Question: We're working on a new project (re-writing existing app), and I'm running into problems with my domain model / repository design.
Here is a (simplified) version of two key portions in our domain model:

As you can see, I have an abstract concept of a , which can be things like a Review, a Discussion, a Photo, a Video, etc. Posts can also have comments.
I also have a abstract concept of a , which are obviously things like Streets, Cities, Neighbourhoods, etc.
Now, this naturally looked to me as two clear aggregate roots.
So I created two repositories, one called , and another called .
This was all working fine, I can add/get any type of Post (or comment), and add/get any type of Location via one of these two repositories.
But now im in the scenario of a "landing page" for a City (for example).
On this page, I need to basically show "all posts for this location".
How is that defined? Well, a Post can be (optionally) tagged at a Location. Implementation detail, so I don't want to go too deep into data (as that's not what DDD is about), but essentially there is geospatial intelligence to work out which posts are contained in a particular location by the shape file of the location, and the latitude/longitude of the tagged Post.
But how can I retrieve this information without crossing the boundaries?
Which repository do I use? Do I need a new one?
If it matters (or for the curious), this is a web application (ASP.NET MVC), with a SQL Server 2008 database and Entity Framework 4.0.
If you need any clarification, let me know.
We currently use a modified version of the Specification pattern in order to retrieve domain models.
For example, this is the code in our BLL to retrieve all Review's where Score >= 4:
'''
var reviews = postRepository // GenericRepository<Post>
.Find() // IQueryable<Post>
.OfType<Review>() // IQueryable<Review>
.Where(x => x.Score >= 4)
.ToList(); // List<Review>
'''
But now I need some code like this:
'''
var reviews = postRepository
.Find()
.OfType<Review>()
.Where( //lat long, or Locations FK )
.ToList();
'''
The problem is I don't know how to do the above query without adding an intermediary join-entity (LocationPost - as it's a many to many), and add a FK to the Post domain model to that.
But by doing that, I am crossing the aggregate boundaries - aren't I?
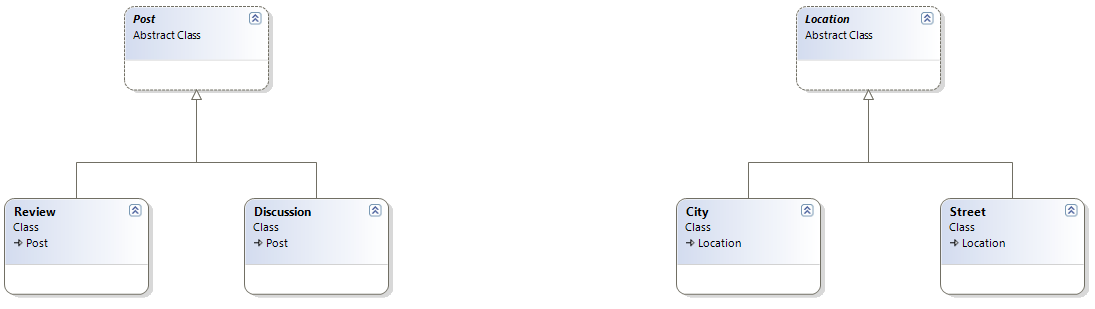
Answer: I would bind post to the location at creation time so that for each location I can get (through a repository) a list of associated posts. It would look like this:
Creation:
'''
var p = new Post(latitude, longitude);
var locations = locationRepository.FindByCoordinates(latitude, longitude);
foreach (var l in locations)
{
l.AssociatePost(p);
}
session.Save(p);
'''
Retrieval:
'''
var associatedPosts = postRepository.FindByLocation(locationId);
foreach (var p in associatedPosts)
{
Display(p);
}
'''
Under the hood, the association between posts and location would be implemented as a many-to-many table relationship. There is one problem with this solution: adding a new location requires to scan all the posts and assign them to the new location (if applicable).
Hope that helps.